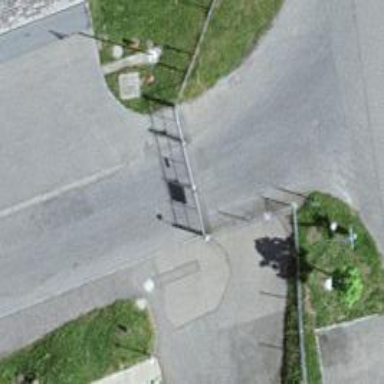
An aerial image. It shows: Gate.